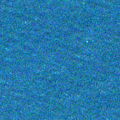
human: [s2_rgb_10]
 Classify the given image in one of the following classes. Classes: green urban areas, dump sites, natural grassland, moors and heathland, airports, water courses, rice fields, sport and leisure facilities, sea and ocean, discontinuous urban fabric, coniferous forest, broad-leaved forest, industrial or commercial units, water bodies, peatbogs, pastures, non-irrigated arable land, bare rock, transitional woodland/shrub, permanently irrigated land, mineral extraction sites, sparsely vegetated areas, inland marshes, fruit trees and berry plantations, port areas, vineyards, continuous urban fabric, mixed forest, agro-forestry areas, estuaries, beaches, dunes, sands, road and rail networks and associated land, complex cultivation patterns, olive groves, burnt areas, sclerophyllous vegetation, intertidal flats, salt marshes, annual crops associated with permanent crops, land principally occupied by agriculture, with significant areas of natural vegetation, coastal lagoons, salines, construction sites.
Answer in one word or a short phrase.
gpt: sea and ocean